Interaction volume radius: 10 \u00c5
Interaction volume height: 35 \u00c5
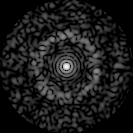
Disorder parameter: 0.8229